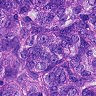
Metastatic tissue present: yes